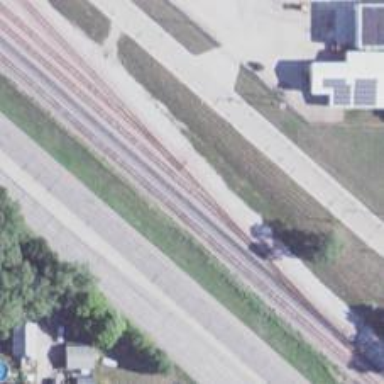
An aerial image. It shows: Railway yard in service.